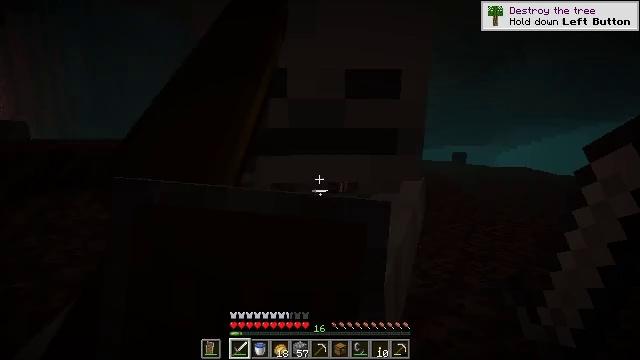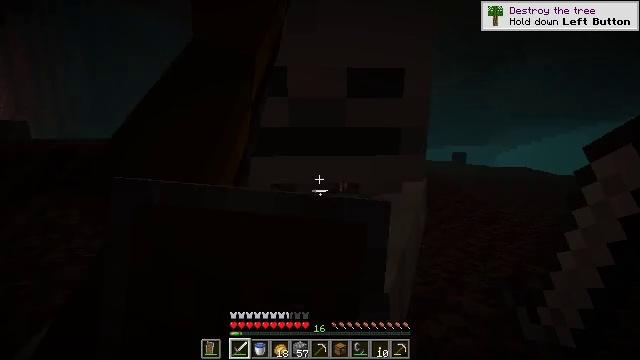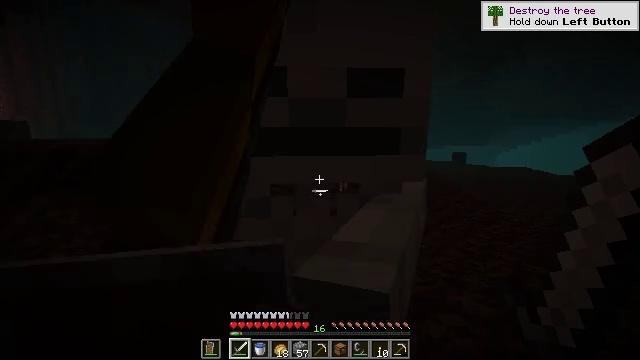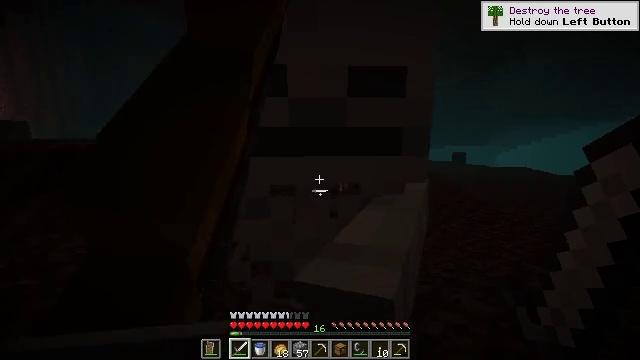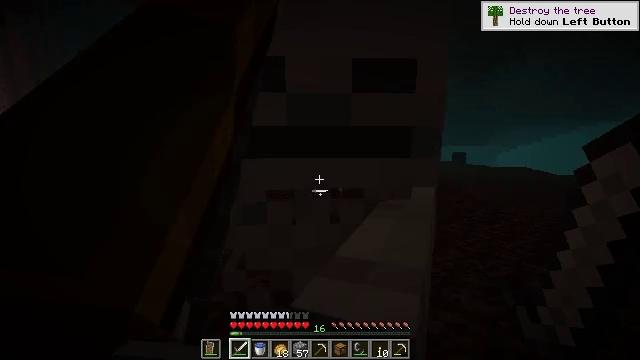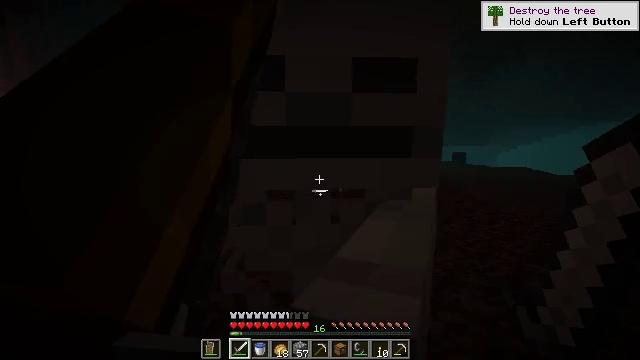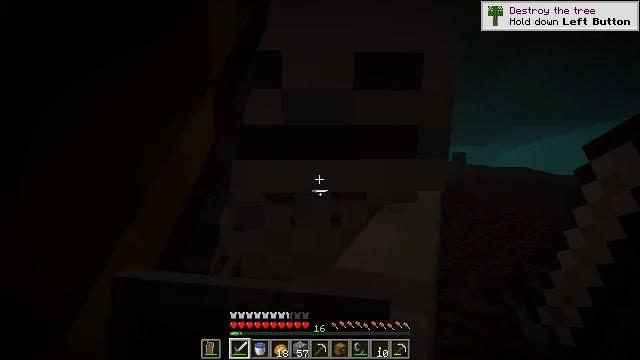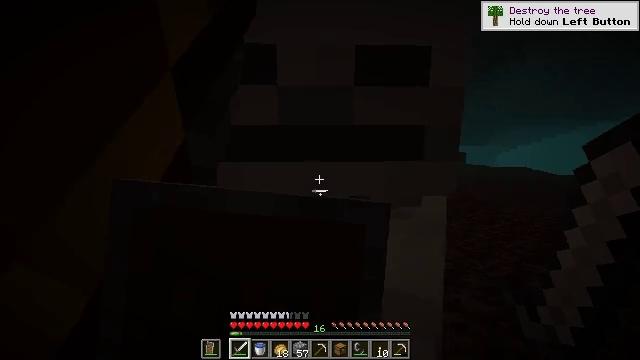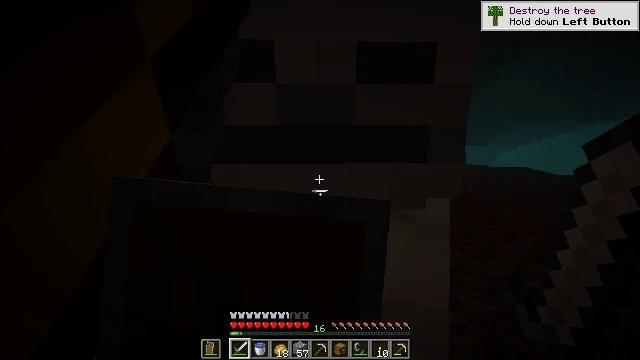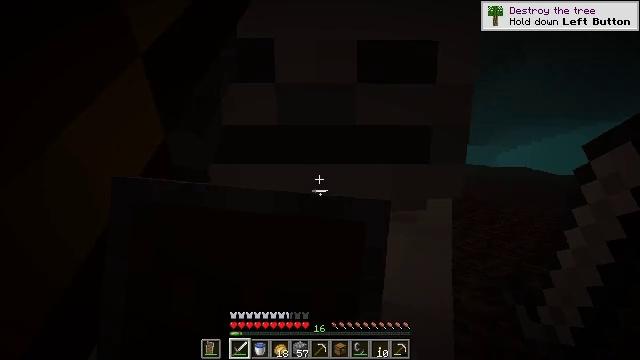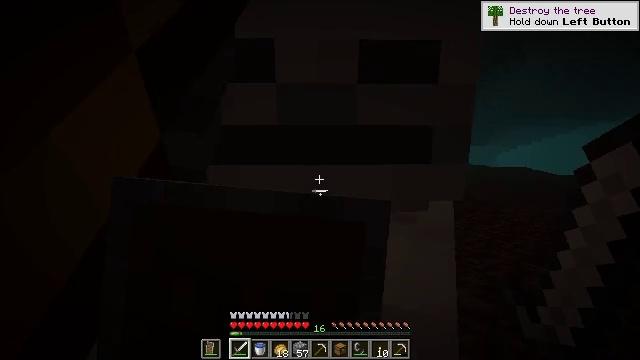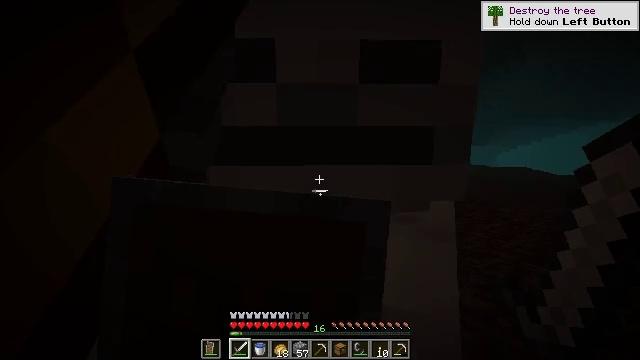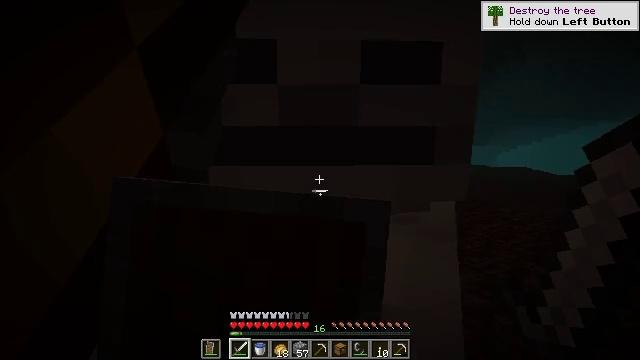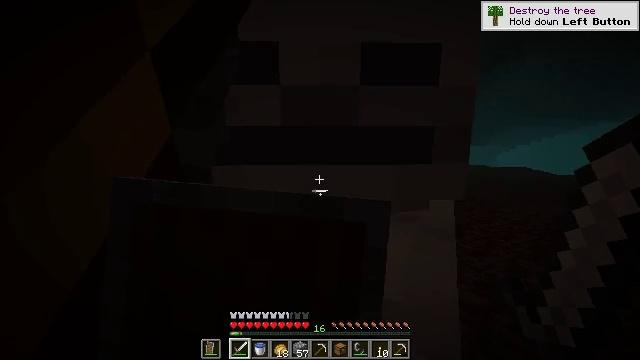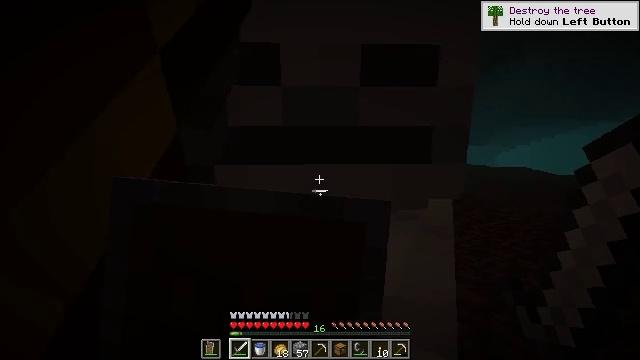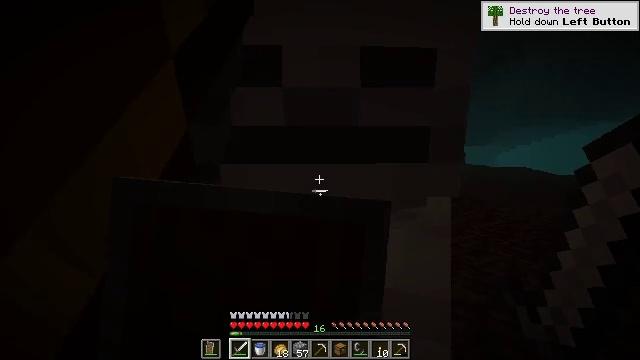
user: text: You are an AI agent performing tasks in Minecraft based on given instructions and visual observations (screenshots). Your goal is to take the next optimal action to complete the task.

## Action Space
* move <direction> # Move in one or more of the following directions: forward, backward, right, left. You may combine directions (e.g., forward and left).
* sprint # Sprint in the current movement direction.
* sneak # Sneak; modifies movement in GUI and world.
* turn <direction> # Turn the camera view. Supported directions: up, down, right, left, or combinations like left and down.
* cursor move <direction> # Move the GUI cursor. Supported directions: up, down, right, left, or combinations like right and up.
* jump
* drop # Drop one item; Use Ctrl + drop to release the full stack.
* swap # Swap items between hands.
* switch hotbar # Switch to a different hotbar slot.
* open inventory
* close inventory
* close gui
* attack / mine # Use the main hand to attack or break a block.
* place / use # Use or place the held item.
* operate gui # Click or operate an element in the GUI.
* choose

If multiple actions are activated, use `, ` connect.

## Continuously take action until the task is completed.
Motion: motion action
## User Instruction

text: Kill a skeleton.
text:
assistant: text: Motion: move back, use / place
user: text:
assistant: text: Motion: move back, use / place
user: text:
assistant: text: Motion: use / place
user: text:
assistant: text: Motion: use / place
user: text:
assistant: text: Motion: use / place
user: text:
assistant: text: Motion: use / place
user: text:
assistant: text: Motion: use / place
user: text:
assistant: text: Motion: use / place
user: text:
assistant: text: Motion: move back, use / place
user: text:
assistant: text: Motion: move back, use / place
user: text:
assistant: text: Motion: move back, use / place
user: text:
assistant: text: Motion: move back, use / place
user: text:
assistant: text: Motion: move back, use / place
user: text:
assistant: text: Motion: move back, use / place
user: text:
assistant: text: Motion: move back, use / place
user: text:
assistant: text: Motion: move back
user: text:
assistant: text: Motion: move back
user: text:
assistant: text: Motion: move back, attack / mine
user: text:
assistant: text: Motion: move back, attack / mine
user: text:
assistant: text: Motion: move back, attack / mine
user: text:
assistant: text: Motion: move back, attack / mine
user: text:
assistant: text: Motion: use / place
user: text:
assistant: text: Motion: use / place